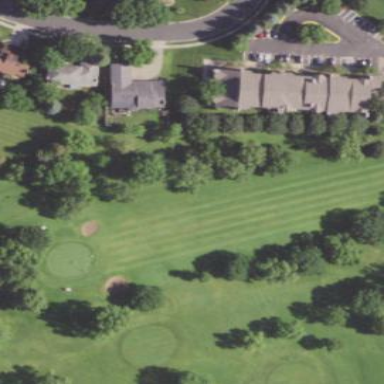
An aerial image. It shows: Scenic golf fairway.